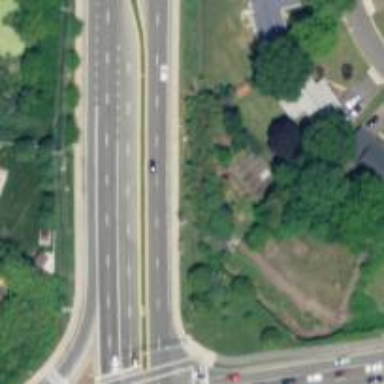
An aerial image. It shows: Primary highway.